Question: I am having an issue with a WPF ListView control where the selected item color is not respected on Windows 7 (Aero), but works on Server 2008.

The first picture is from the Windows Server 2008 machine, with 'Bacon' option clicked. Then I ran the same program on Windows 7, and clicked the 'Bacon' option.
It's pretty apparent that the background I'm setting for the selected item isn't being respected on the Aero theme, but I don't know how to deal with it.
XAML Code:
'''
<Window x:Class="WPFDriver.MainWindow"
xmlns="http://schemas.microsoft.com/winfx/2006/xaml/presentation"
xmlns:x="http://schemas.microsoft.com/winfx/2006/xaml"
Title="MainWindow" Height="150" Width="150">
<Window.Resources>
<Style TargetType="ListViewItem">
<Setter Property="BorderThickness" Value="0,1,0,0"/>
<Setter Property="BorderBrush" Value="Gray" />
<Style.Resources>
<!-- set the selected item color -->
<SolidColorBrush x:Key="{x:Static SystemColors.HighlightBrushKey}" Color="DeepPink"/>
</Style.Resources>
<Style.Triggers>
<Trigger Property="ItemsControl.AlternationIndex" Value="0">
<Setter Property="Background" Value="{x:Static SystemColors.InfoBrush}" />
</Trigger>
<Trigger Property="ItemsControl.AlternationIndex" Value="1">
<Setter Property="Background" Value="{x:Static SystemColors.WindowBrush}"/>
</Trigger>
</Style.Triggers>
</Style>
</Window.Resources>
<ListView Name="lvItems" AlternationCount="2" ItemsSource="{Binding Path=Joop}">
<ListView.View>
<GridView AllowsColumnReorder="True">
<GridViewColumn Header="Widget" DisplayMemberBinding="{Binding Path=Widget}" ></GridViewColumn>
<GridViewColumn Header="Coin" DisplayMemberBinding="{Binding Path=Coin}" ></GridViewColumn>
</GridView>
</ListView.View>
</ListView>
</Window>
'''
Code behind:
'''
using System;
using System.Collections.Generic;
using System.Linq;
using System.Text;
using System.Windows;
using System.Windows.Controls;
using System.Windows.Data;
using System.Windows.Documents;
using System.Windows.Input;
using System.Windows.Media;
using System.Windows.Media.Imaging;
using System.Windows.Navigation;
using System.Windows.Shapes;
using System.Collections.ObjectModel;
namespace WPFDriver
{
public partial class MainWindow : Window
{
public class Thing
{
public string Widget { get; set; }
public string Coin { get; set; }
}
public ObservableCollection<Thing> Joop { get; set; }
public MainWindow()
{
InitializeComponent();
this.DataContext = this;
Joop = new ObservableCollection<Thing>();
Joop.Add(new Thing() { Widget = "Code", Coin = "Quarter" });
Joop.Add(new Thing() { Widget = "Bicycle", Coin = "Nickel" });
Joop.Add(new Thing() { Widget = "Bacon", Coin = "Dime" });
Joop.Add(new Thing() { Widget = "A Koda", Coin = "Penny" });
}
}
}
'''
First solution proposed by Peter Hansen:
In the ListView style, add both the IsSelected and the HighlightBrushKey
'''
<Style TargetType="ListViewItem">
<Setter Property="BorderThickness" Value="0,1,0,0"/>
<Setter Property="BorderBrush" Value="Gray" />
<Style.Resources>
<!-- set the selected item color (Works for non Aero theme) -->
<SolidColorBrush x:Key="{x:Static SystemColors.HighlightBrushKey}" Color="DeepPink"/>
</Style.Resources>
<Style.Triggers>
<Trigger Property="ItemsControl.AlternationIndex" Value="0">
<Setter Property="Background" Value="{x:Static SystemColors.InfoBrush}" />
</Trigger>
<Trigger Property="ItemsControl.AlternationIndex" Value="1">
<Setter Property="Background" Value="{x:Static SystemColors.WindowBrush}"/>
</Trigger>
<!-- set the selected item color (Works for Win7 Aero theme) -->
<Trigger Property="IsSelected" Value="True">
<Setter Property="Background" Value="DeepPink"></Setter>
</Trigger>
</Style.Triggers>
</Style>
'''
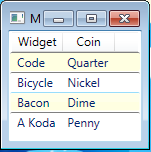
Answer: You shouldn't be overriding the 'SystemColors.HighlightBrushKey' value like that, since it is not really reliable. Themes might obtain the color used for selections differently, and that is what you are experiencing now.
Instead you can create a 'Trigger' that listens to the 'IsSelected' property of the 'ListViewItem' and change the color when it is true:
'''
<Style TargetType="ListViewItem">
<Style.Triggers>
<Trigger Property="IsSelected" Value="True">
<Setter Property="Background" Value="DeepPink" />
</Trigger>
</Style.Triggers>
</Style>
'''